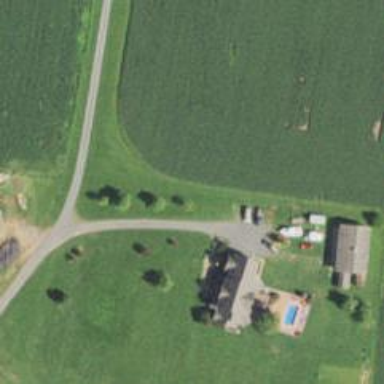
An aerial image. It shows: Driveway.